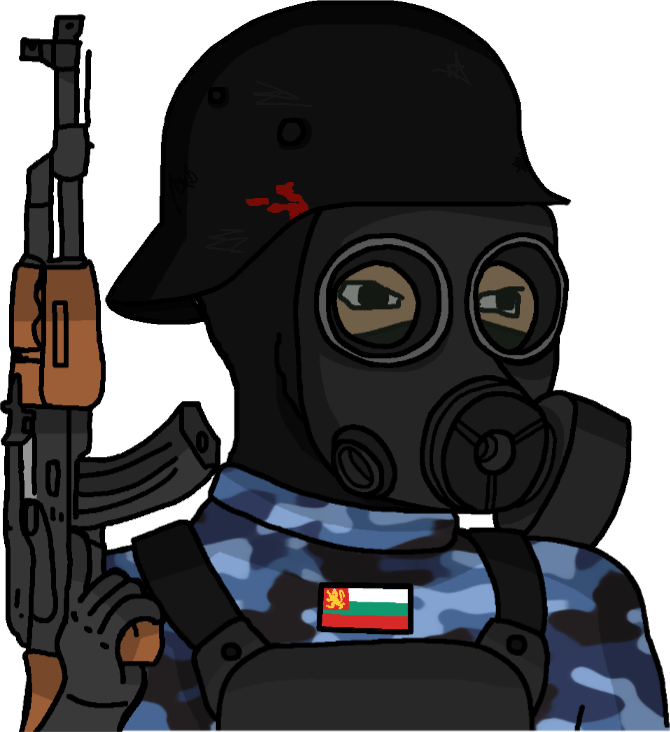
Label: 5_Doomer